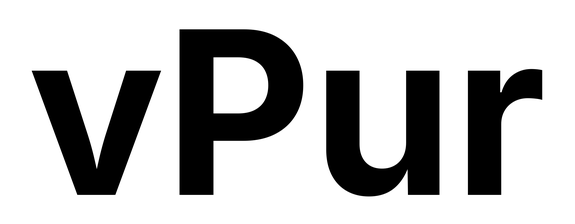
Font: Inter_Bold